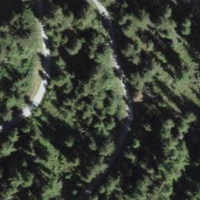
EUNIS habitat code: 43
Species observed at this site:
Anthyllis vulneraria
Sorbus aucuparia